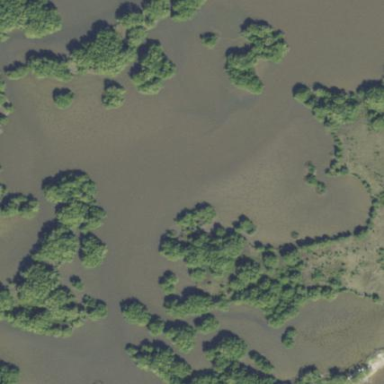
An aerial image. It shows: Saltmarsh wetland.